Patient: sex M, age 71
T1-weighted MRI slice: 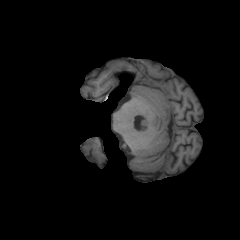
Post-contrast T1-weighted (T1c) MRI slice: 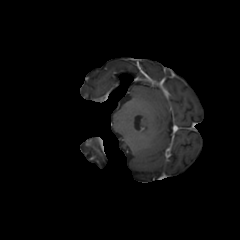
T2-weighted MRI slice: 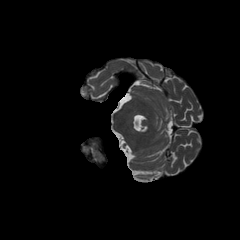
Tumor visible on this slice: no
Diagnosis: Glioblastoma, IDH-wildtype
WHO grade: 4